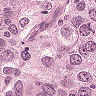
Metastatic tissue present: yes